Question: I was playing around today when I noticed that some of my objects in Chrome's console were being displayed as 'Object' instead of the constructor function name.
This was odd, so I boiled it down to the following code:
'''
function Baz() {
this.baz = true;
}
var b = new Baz();
var c = Object.create(b);
console.log(b); // why is b outputting with Object not Baz?
'''
In the above code 'b', is not created via a 'Object.create' and yet when logged it says Object. The log of b has been altered when I haven't even touched that object. Creating another instance 'c', should not alter 'b'.
This has to be a Chrome bug right? Is there anyway to get Chrome to correctly report 'Baz' here?
This is important for debugging purposes.

Bug filed: <URL>
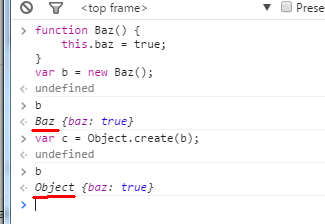
Answer: Update: This is indeed a regression between Chrome 41 and Chrome 42. It's being tracked here: <URL>
Chrome 41's output:

Chrome 42's output:

They've made improvements to syntax highlighting as you type in the dev tools and this probably broke. I've pinged a friend who is deeply involved with the dev tools. Nice find.
---
No. The problem you describe is very real.
Objects created with constructors will have their name displayed when logging them and generally better debugging experience in Chrome (and in node/io.js).
For this reason - I avoid 'Object.create' for prototypical inheritance in my own code although I prefer it conceptually.
I think you understand this - but I still want to clarify for future readers. - the only difference is in how the object is and treated in the .